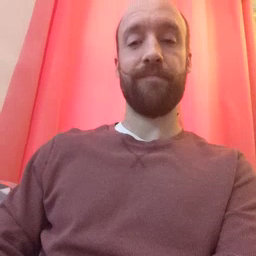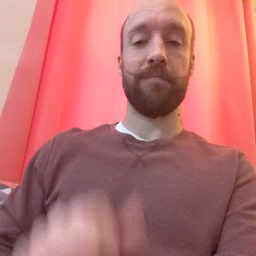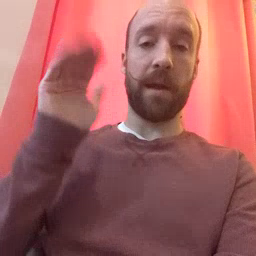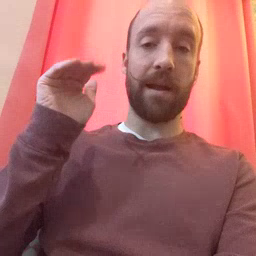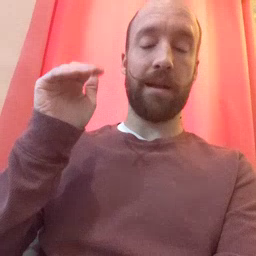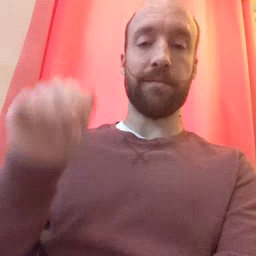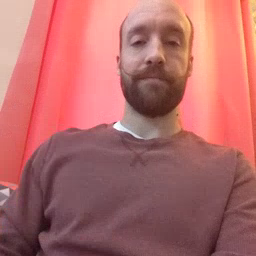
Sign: bye